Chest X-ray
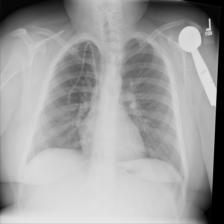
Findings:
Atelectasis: negative
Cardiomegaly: negative
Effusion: negative
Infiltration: negative
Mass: negative
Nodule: negative
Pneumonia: negative
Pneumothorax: negative
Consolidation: negative
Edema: negative
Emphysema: negative
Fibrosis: negative
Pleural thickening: negative
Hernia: negative